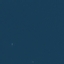
Label: SeaLake